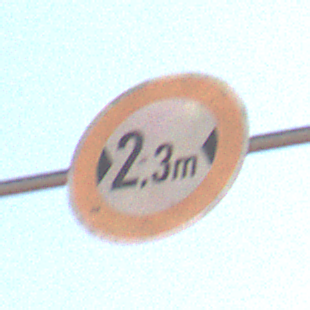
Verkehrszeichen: TatsaechlicheBreite2Komma3
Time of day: Midday
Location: Outdoor (Nature)
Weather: PartlyCloudy
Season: NotSpecified
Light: Natural